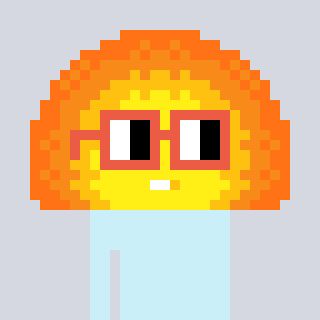
a pixel art character with square orange glasses, a sunset-shaped head and a hotbrown-colored body on a cool background